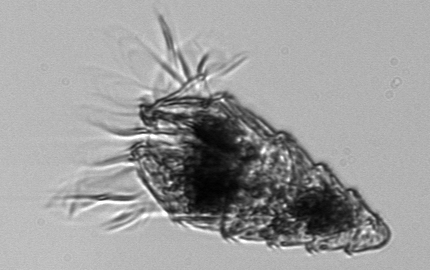
Label: Laboea_strobila